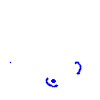
Particle: kaon